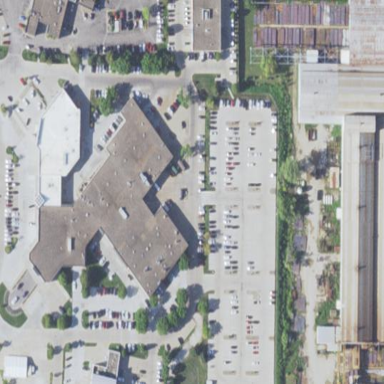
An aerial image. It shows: Retail area.